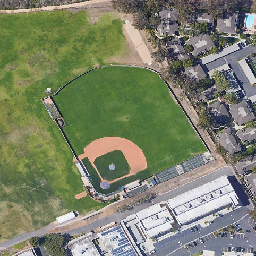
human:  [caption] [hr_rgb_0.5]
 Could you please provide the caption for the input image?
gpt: The baseball field is located in the middle of a green lawn with two white houses beside it.

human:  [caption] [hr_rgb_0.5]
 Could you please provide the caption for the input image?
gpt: The baseball field is located in the middle of the green lawn with two white houses beside it.

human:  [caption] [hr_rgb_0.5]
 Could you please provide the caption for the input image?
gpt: There are two white houses next to the baseball field, which is located in the middle of the green lawn.

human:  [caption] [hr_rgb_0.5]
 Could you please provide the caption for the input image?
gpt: Next to a green baseball field are two white houses

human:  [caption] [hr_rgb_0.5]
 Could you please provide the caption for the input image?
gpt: There are two white houses next to the baseball field, which is in the middle of the green lawn.